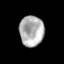
Tissue: prostate
Cell type: T cells
Senescence score: 0.3215
Nuclear area (px): 726
Mean DAPI intensity: 176.427